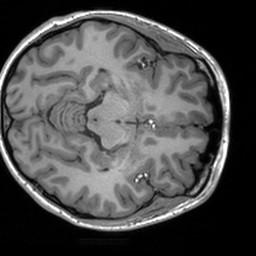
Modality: T1w
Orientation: axial
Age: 19
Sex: female
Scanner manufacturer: siemens
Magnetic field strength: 3 T
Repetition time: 1.9 s
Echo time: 0.00226 s